Platform: macOS
Application: Arc Browser
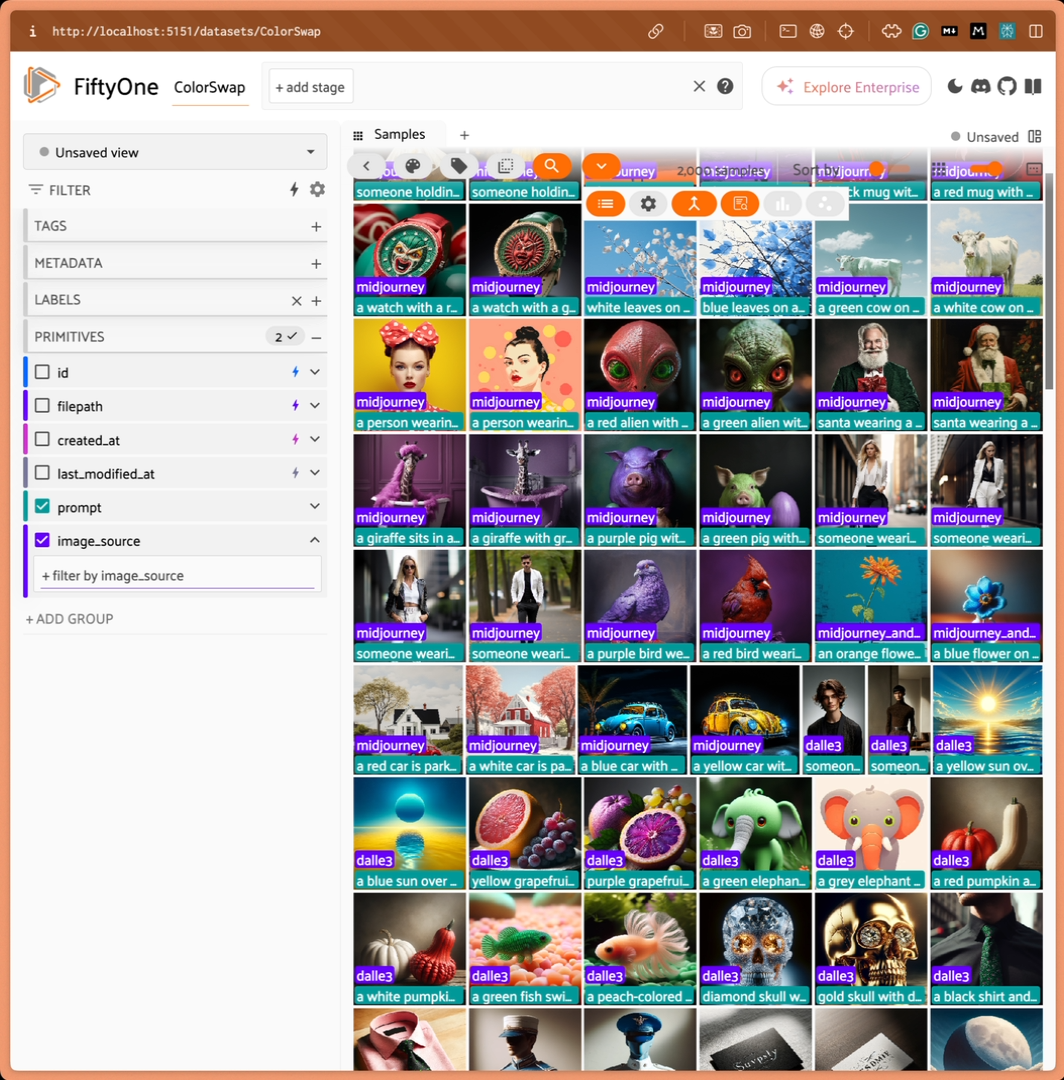
task_description: Clear the prompt field from being shown in the samples panel
action_type: click
element_info: Checkbox

task_description: Clear the image_source field from being shown on the samples in the samples panel
action_type: click
element_info: Checkbox

task_description: Clear all primitives fields from being shown in the samples panel
action_type: click
element_info: Icon
task_description: What is the value of image_source associated with this sample?
action_type: hover
element_info: Text